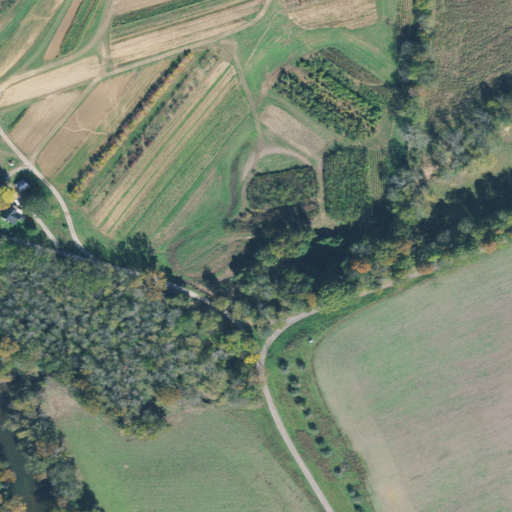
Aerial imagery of valley in Tennessee named Cove Hollow containing pasture, deciduous forest, open development, cultivated crops, woody wetlands, low intensity development, and open water